Field crop: tomato
Growth stage: 2
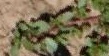
Species: portulaca